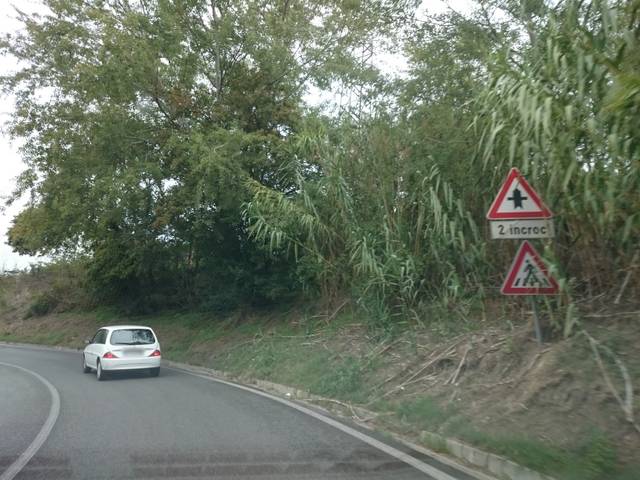
Region: Italy
Coordinates: 43.297, 11.339